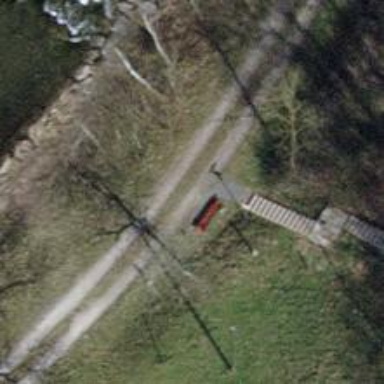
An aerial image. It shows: Red bench.